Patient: sex F, age 44
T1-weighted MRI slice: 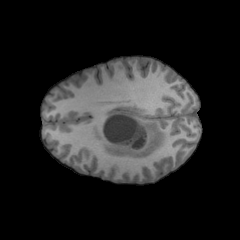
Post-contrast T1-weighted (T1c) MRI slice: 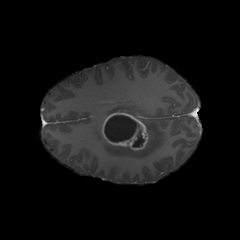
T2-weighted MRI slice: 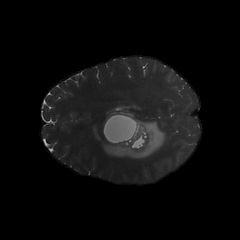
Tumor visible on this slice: yes
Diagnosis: Glioblastoma, IDH-wildtype
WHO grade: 4